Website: home-depot
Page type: account-dashboard
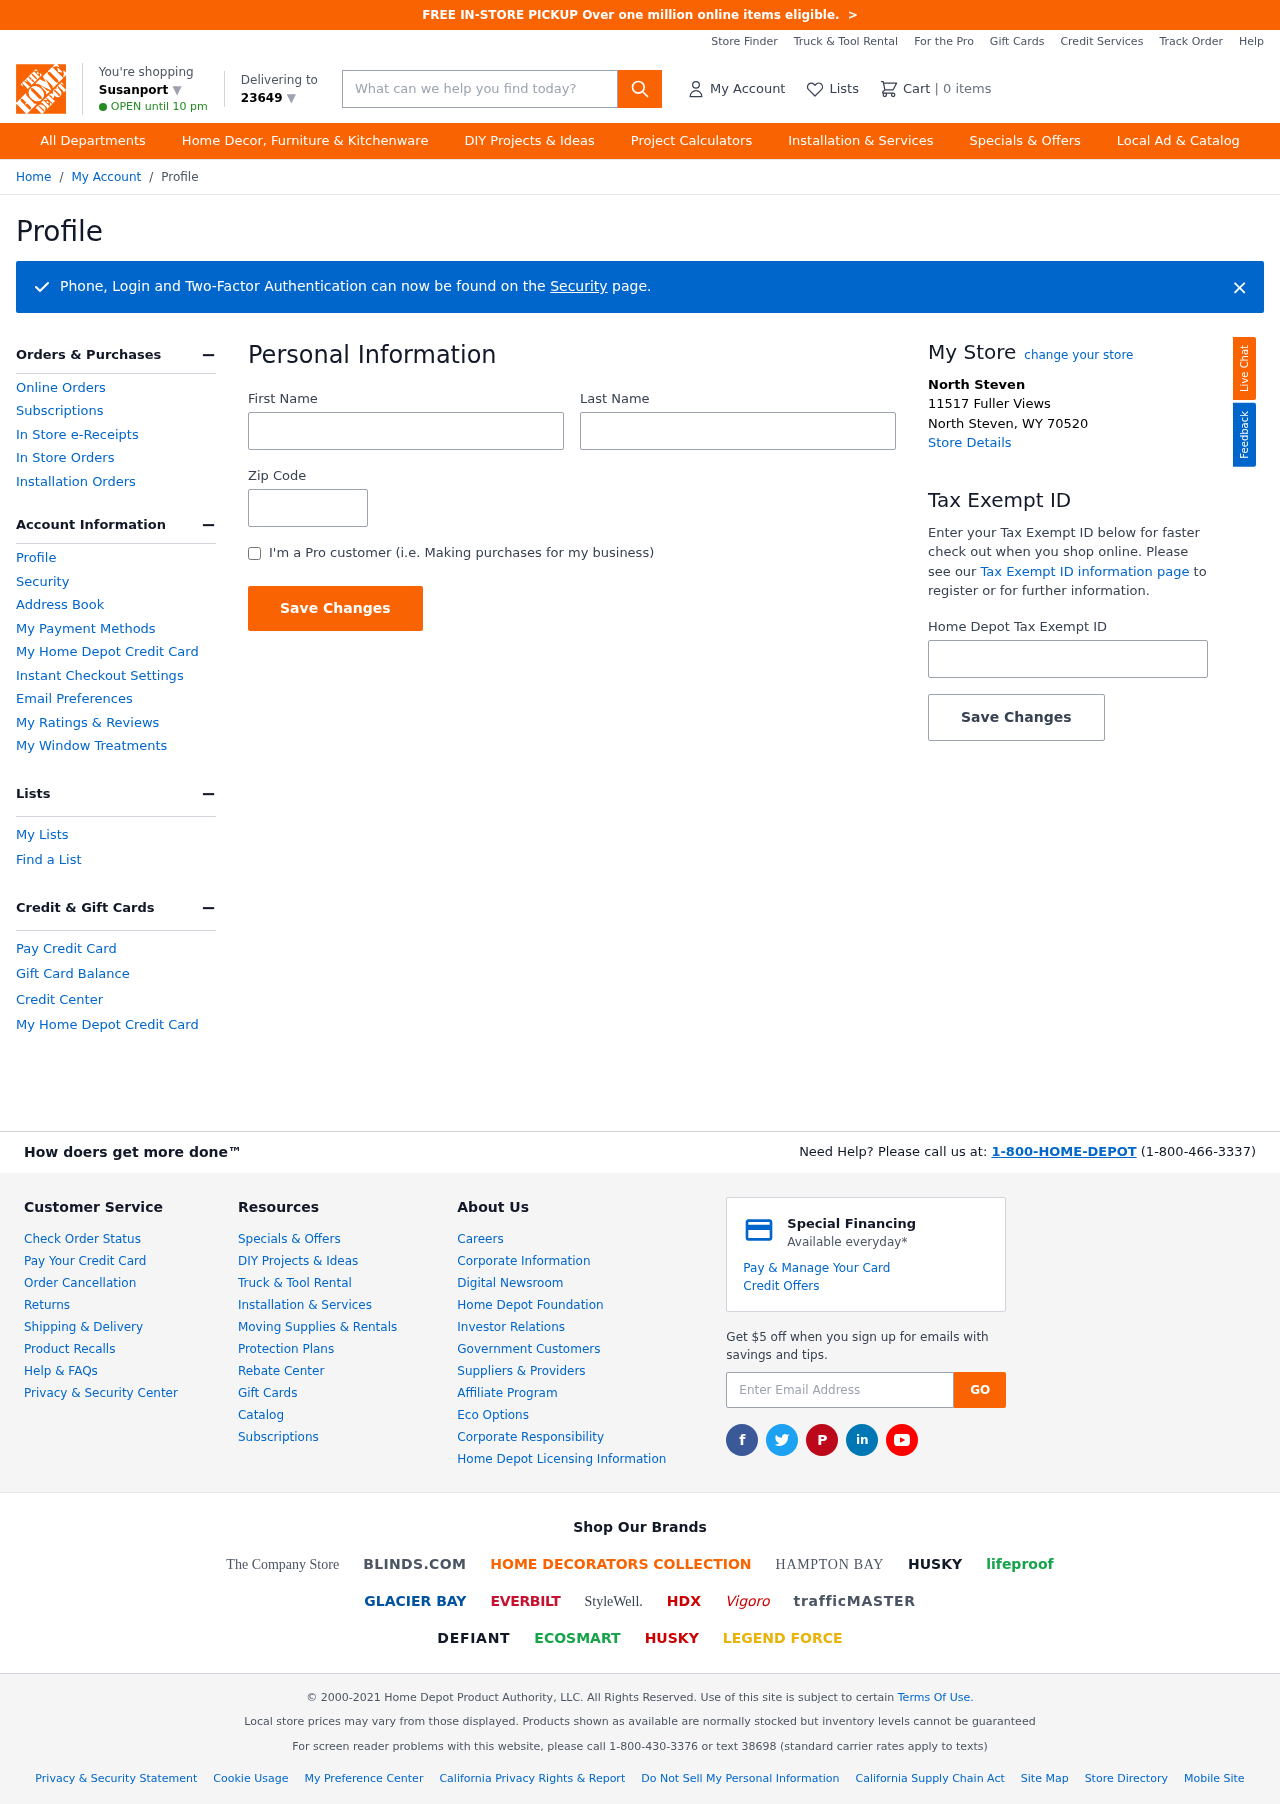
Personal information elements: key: PII_CITY
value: Susanport ▼
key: PII_FIRSTNAME
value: Richard
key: PII_LASTNAME
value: Mcgee
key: PII_LOCATION1_CITY
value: North Steven
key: PII_LOCATION1_CITY_STATE_ZIP
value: North Steven, WY 70520
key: PII_LOCATION1_STREET
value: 11517 Fuller Views
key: PII_POSTCODE
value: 23649 ▼
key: PII_POSTCODE
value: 23649
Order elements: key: ORDER_NUM_ITEMS
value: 0
Search elements: key: HEADER_SEARCH
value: What can we help you find today?